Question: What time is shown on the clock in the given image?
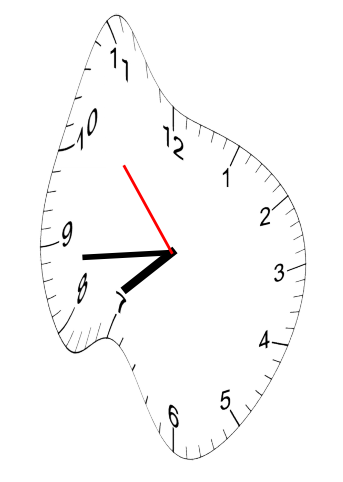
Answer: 07:43:53